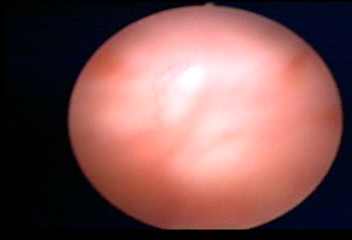
Modality: WLC
Class: Normal mucosa
Bladder cancer association: No